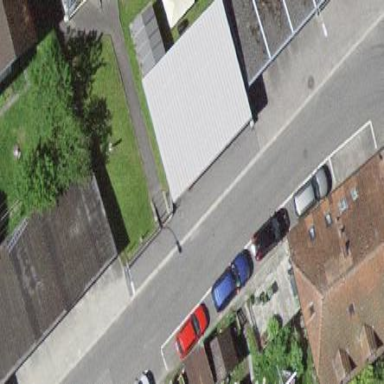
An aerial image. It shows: Garage.